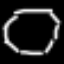
Label: octagon